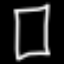
Label: square